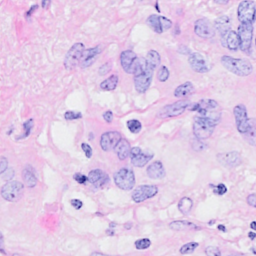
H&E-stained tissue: Breast